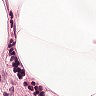
Metastatic tissue present: no